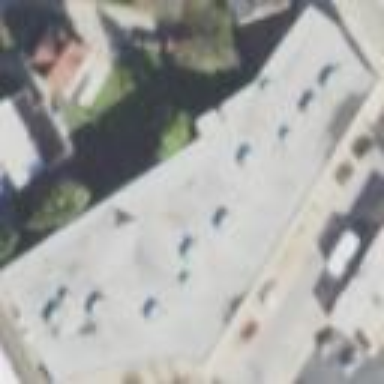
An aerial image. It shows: Building used for storage rental.